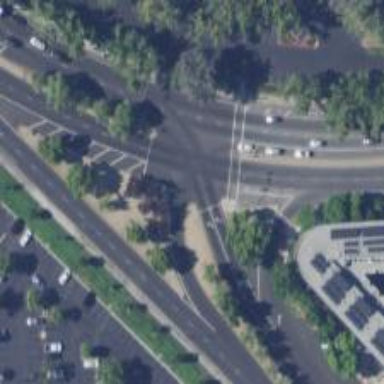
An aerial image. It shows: Solid stop line on the road.